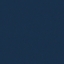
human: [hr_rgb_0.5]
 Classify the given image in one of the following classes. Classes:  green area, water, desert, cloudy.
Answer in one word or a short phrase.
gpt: water